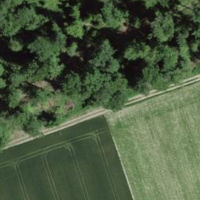
EUNIS habitat code: 41
Species observed at this site:
Sambucus racemosa
Impatiens parviflora